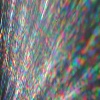
Label: sunburn